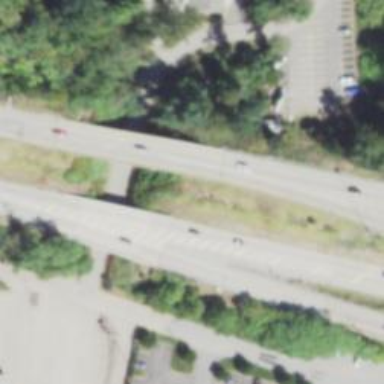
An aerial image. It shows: Bridge on motorway link.